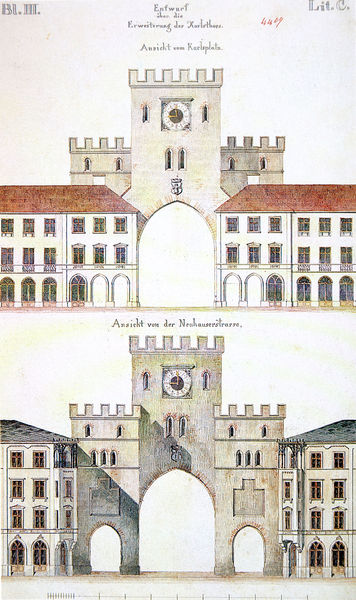
Titel: Entwurf zum Neubau und zur Regotisierung des Karlstores in München - Aufriss der Feld- und Stadtseite
Künstler: Georg Friedrich Ziebland
Standort: München
Institution: Stadtmuseum, Graphische Sammlung
Schlagwörter: blau, schatten, aquarell, ocker, stadt, abend, braun, fenster, grau, licht, schwarz, skizze, weiss, zeichnung, anlage, dach, gebäude, haus, rot, schloss, architektur, häuser, drei, blatt, renaissance, turm, schrift, ansicht, bogen, fassade, zwei, mittag, farben, dächer, giebel, farbe, grafik, rundbogen, symmetrie, uhr, deutsch, durchgang, tor, zinnen, bögen, erker, burg, türme, münchen, torbogen, festung, rückseite, text, beschriftung, entwurf, arkaden, vorderseite, portal, wappen, stadttor, maison, pforte, zahl, gotisch, spitzbogen, spitzbögen, mittelalter, rouge, einfahrt, etagen, plan, entwürfe, stachus, zeiger, marienplatz, nummer, handschrift, ville, turmuhr, zinne, triumphbogen, aufriss, zeichung, durchfahrt, romanisch, arcade, umbau, bogenfenster, architecture, arc, dessin, karlstor, stadttot, ansichten, kurfürst, doppelhaus, coloriert, uhrturm, krlstor, verteidigung, vertiefungn, zwei seiten, karlsplatz, facade, stadterweiterung, triumphbogenmotiv, tours, tour, sonnenstand, toranlage, ideen, detail, amlage, haus über haus, karl theodor, 2d, neuhausertor, eckbalkon, heure, triuphbogen, triumühbogenmotiv, 4409